Interaction volume radius: 10 \u00c5
Interaction volume height: 10 \u00c5
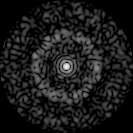
Disorder parameter: 0.8363